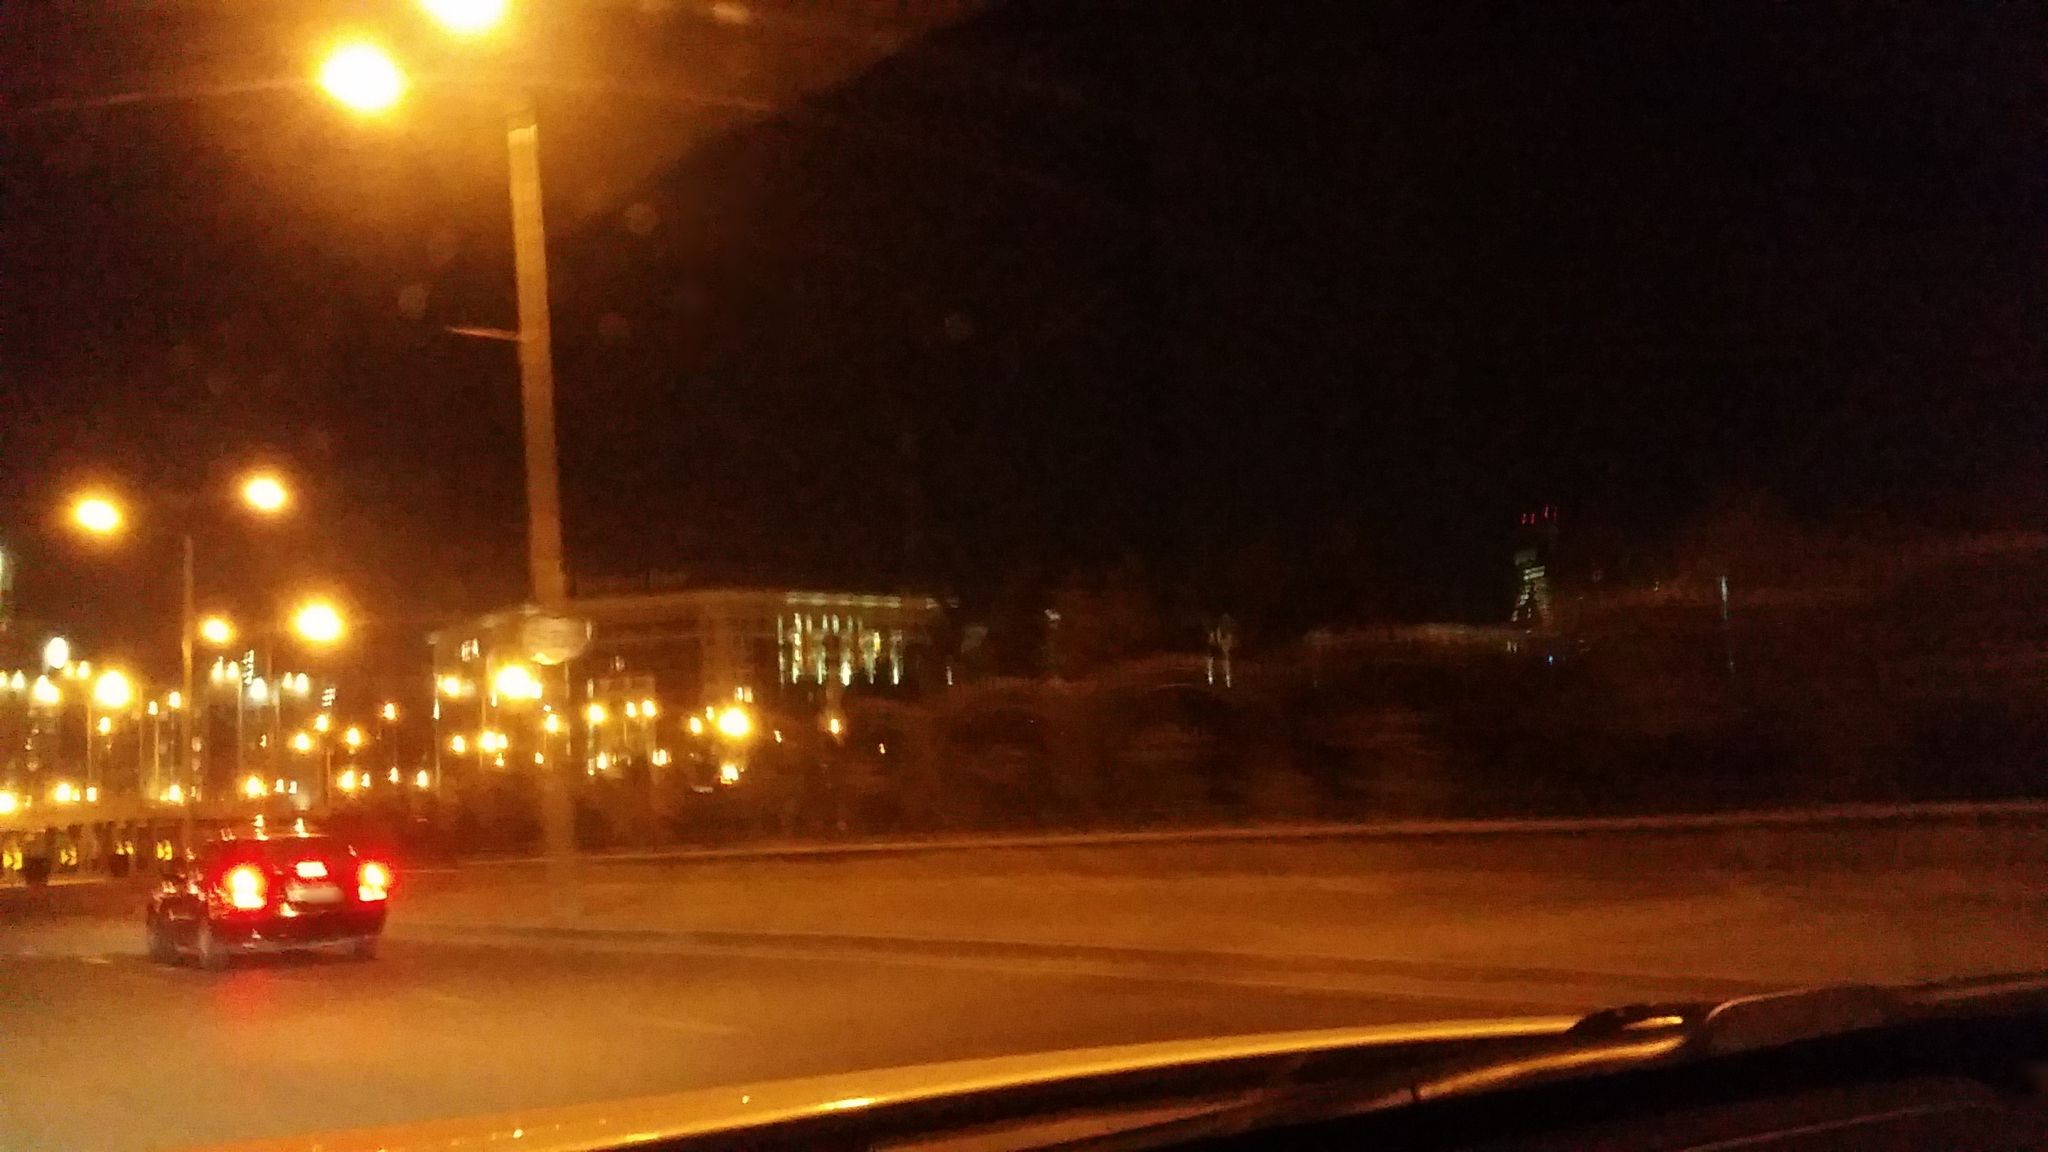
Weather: clear
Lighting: night
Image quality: slightly poor
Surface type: driving surface
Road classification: secondary
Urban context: urban centre
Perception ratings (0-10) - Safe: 1.29, Lively: 3.59, Beautiful: 3.07, Boring: 2.16, Depressing: 3.81, Wealthy: 5.17